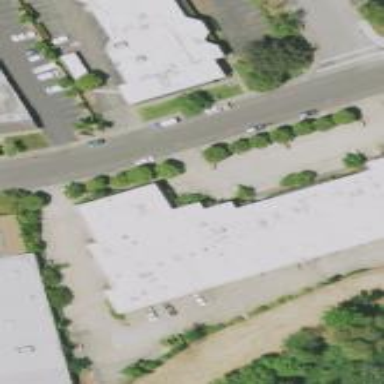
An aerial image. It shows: Commercial building.